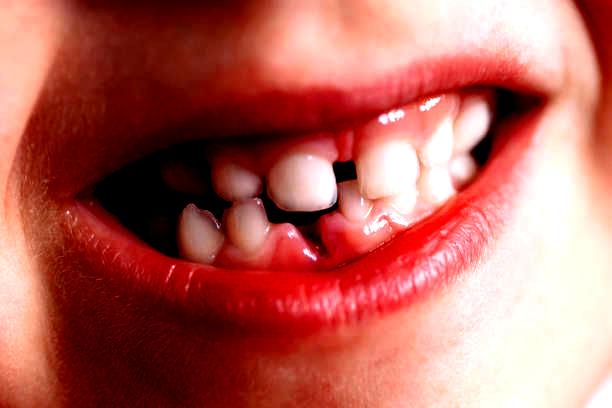
Condition: hypodontia